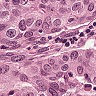
Metastatic tissue present: yes